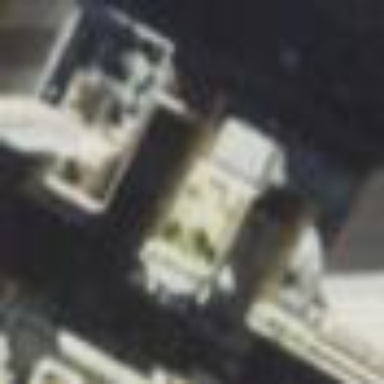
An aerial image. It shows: Hotel building.